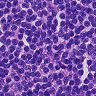
Metastatic tissue present: no